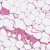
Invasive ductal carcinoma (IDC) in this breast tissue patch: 0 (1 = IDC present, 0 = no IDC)